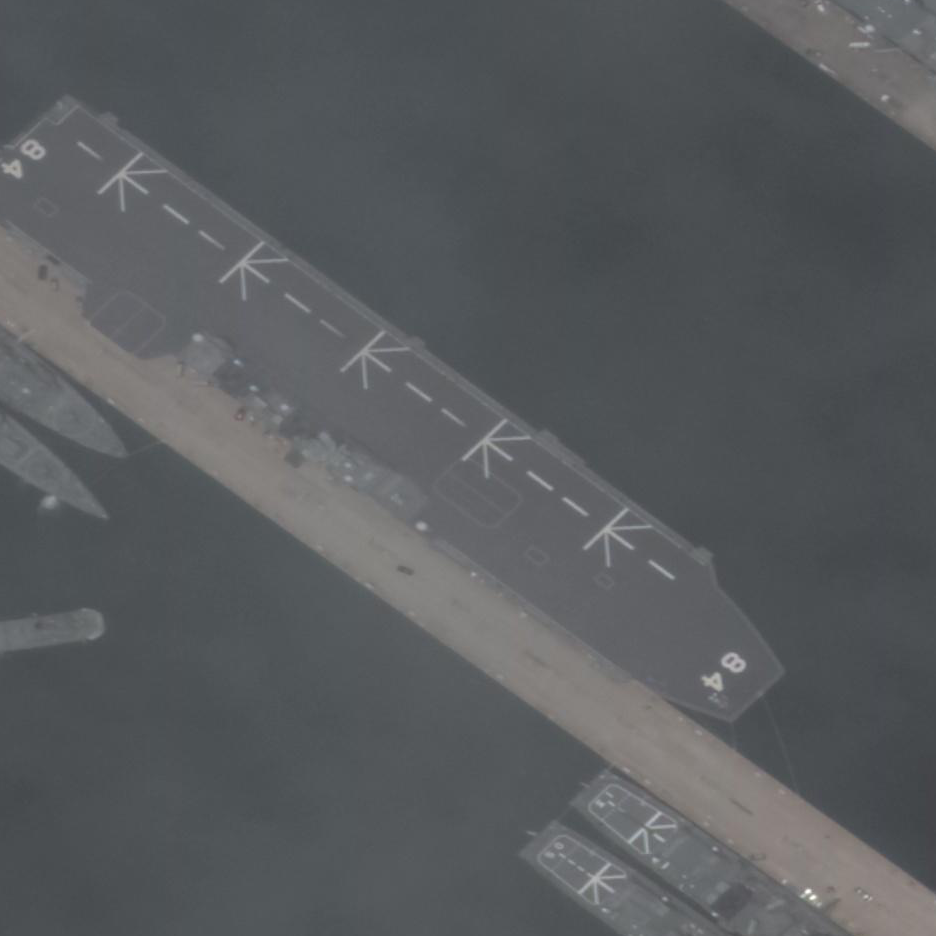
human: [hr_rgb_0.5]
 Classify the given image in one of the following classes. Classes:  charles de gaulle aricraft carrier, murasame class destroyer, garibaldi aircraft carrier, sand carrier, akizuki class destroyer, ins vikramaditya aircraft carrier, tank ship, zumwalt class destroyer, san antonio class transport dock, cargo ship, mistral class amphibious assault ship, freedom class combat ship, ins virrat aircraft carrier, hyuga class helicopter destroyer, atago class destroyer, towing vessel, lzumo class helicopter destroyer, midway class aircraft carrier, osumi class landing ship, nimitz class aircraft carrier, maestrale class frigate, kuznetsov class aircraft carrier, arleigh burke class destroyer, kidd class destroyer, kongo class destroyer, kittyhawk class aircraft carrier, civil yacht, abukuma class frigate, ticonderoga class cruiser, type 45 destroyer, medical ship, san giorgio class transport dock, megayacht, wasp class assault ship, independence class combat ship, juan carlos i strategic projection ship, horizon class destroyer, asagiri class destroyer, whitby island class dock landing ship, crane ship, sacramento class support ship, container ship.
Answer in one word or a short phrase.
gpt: Lzumo class helicopter destroyer